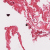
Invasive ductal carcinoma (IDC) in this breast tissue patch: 0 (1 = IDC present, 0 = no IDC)